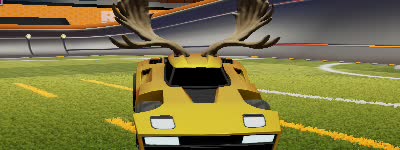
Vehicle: breakout